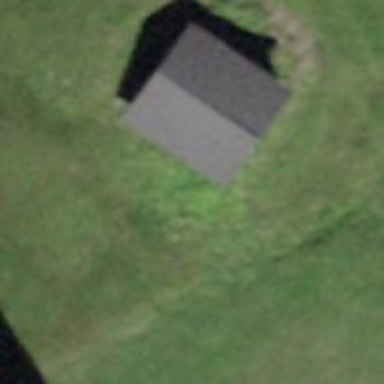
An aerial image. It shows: Cabin is depicted in the image.